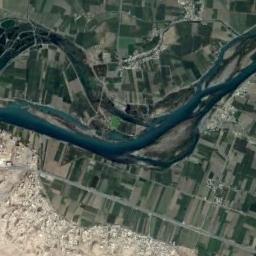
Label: river